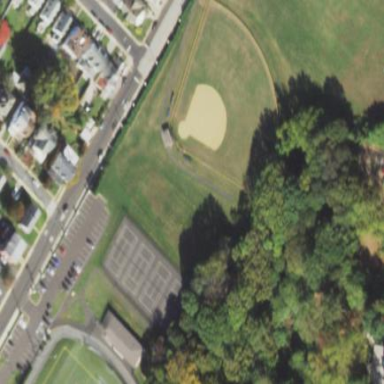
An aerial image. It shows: Softball pitch with artificial turf.